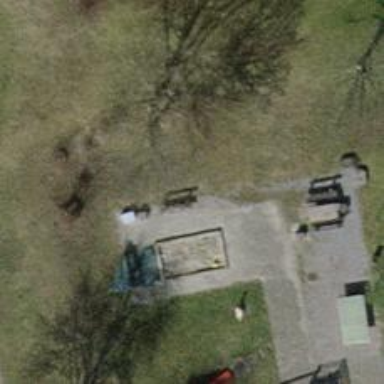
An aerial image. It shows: Brown bench in the vicinity.